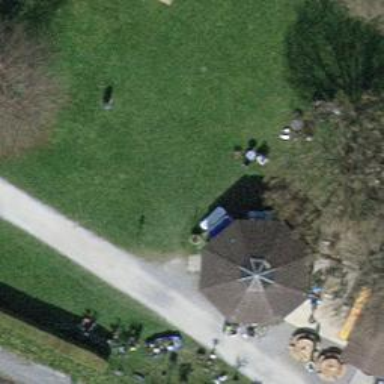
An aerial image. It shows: Toilets are available here.